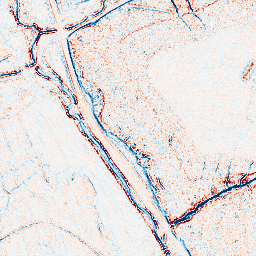
Category: edge_preserving
Decomposition family: bilateral
Decomposition parameters: d: 5
sigma_color: 100
sigma_space: 100
Upsampling method: cubic_mitchell
Upsampling parameters: scale: 8
Upsampling scale: 8